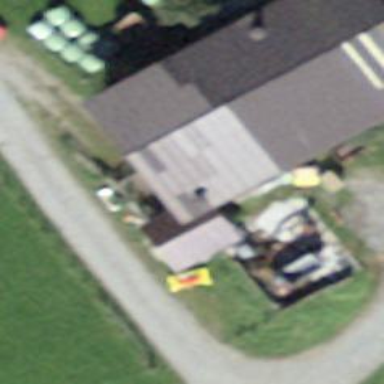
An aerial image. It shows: Rural barn.